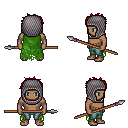
a pixel art fantasy rpg character, male body template, human, dark skin, green tattered cape, teal pants, red bedhead hairstyle, chain hood, spear, four views (front, back, left, right), 2x2 character sprite sheet, small pixel art, hard edges, no anti-aliasing